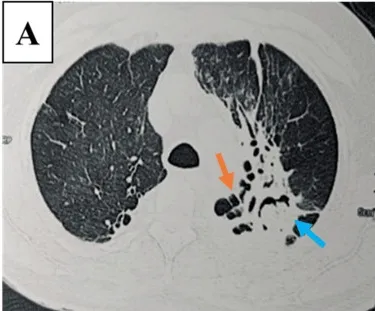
HRCT chest findings. A) Lung window in axial section shows left upper lobe fibro-cavity with intracavitary mass (blue arrow) with shaggy cavitary wall and bronchiectasis in atelectatic segments (orange arrow).
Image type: radiology (ct)